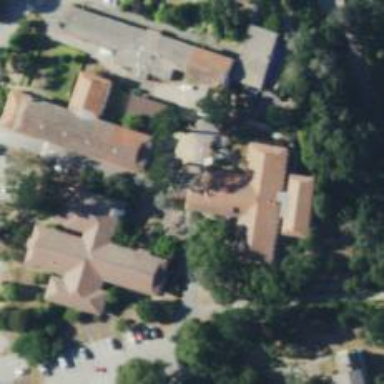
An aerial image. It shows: School building.